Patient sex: M
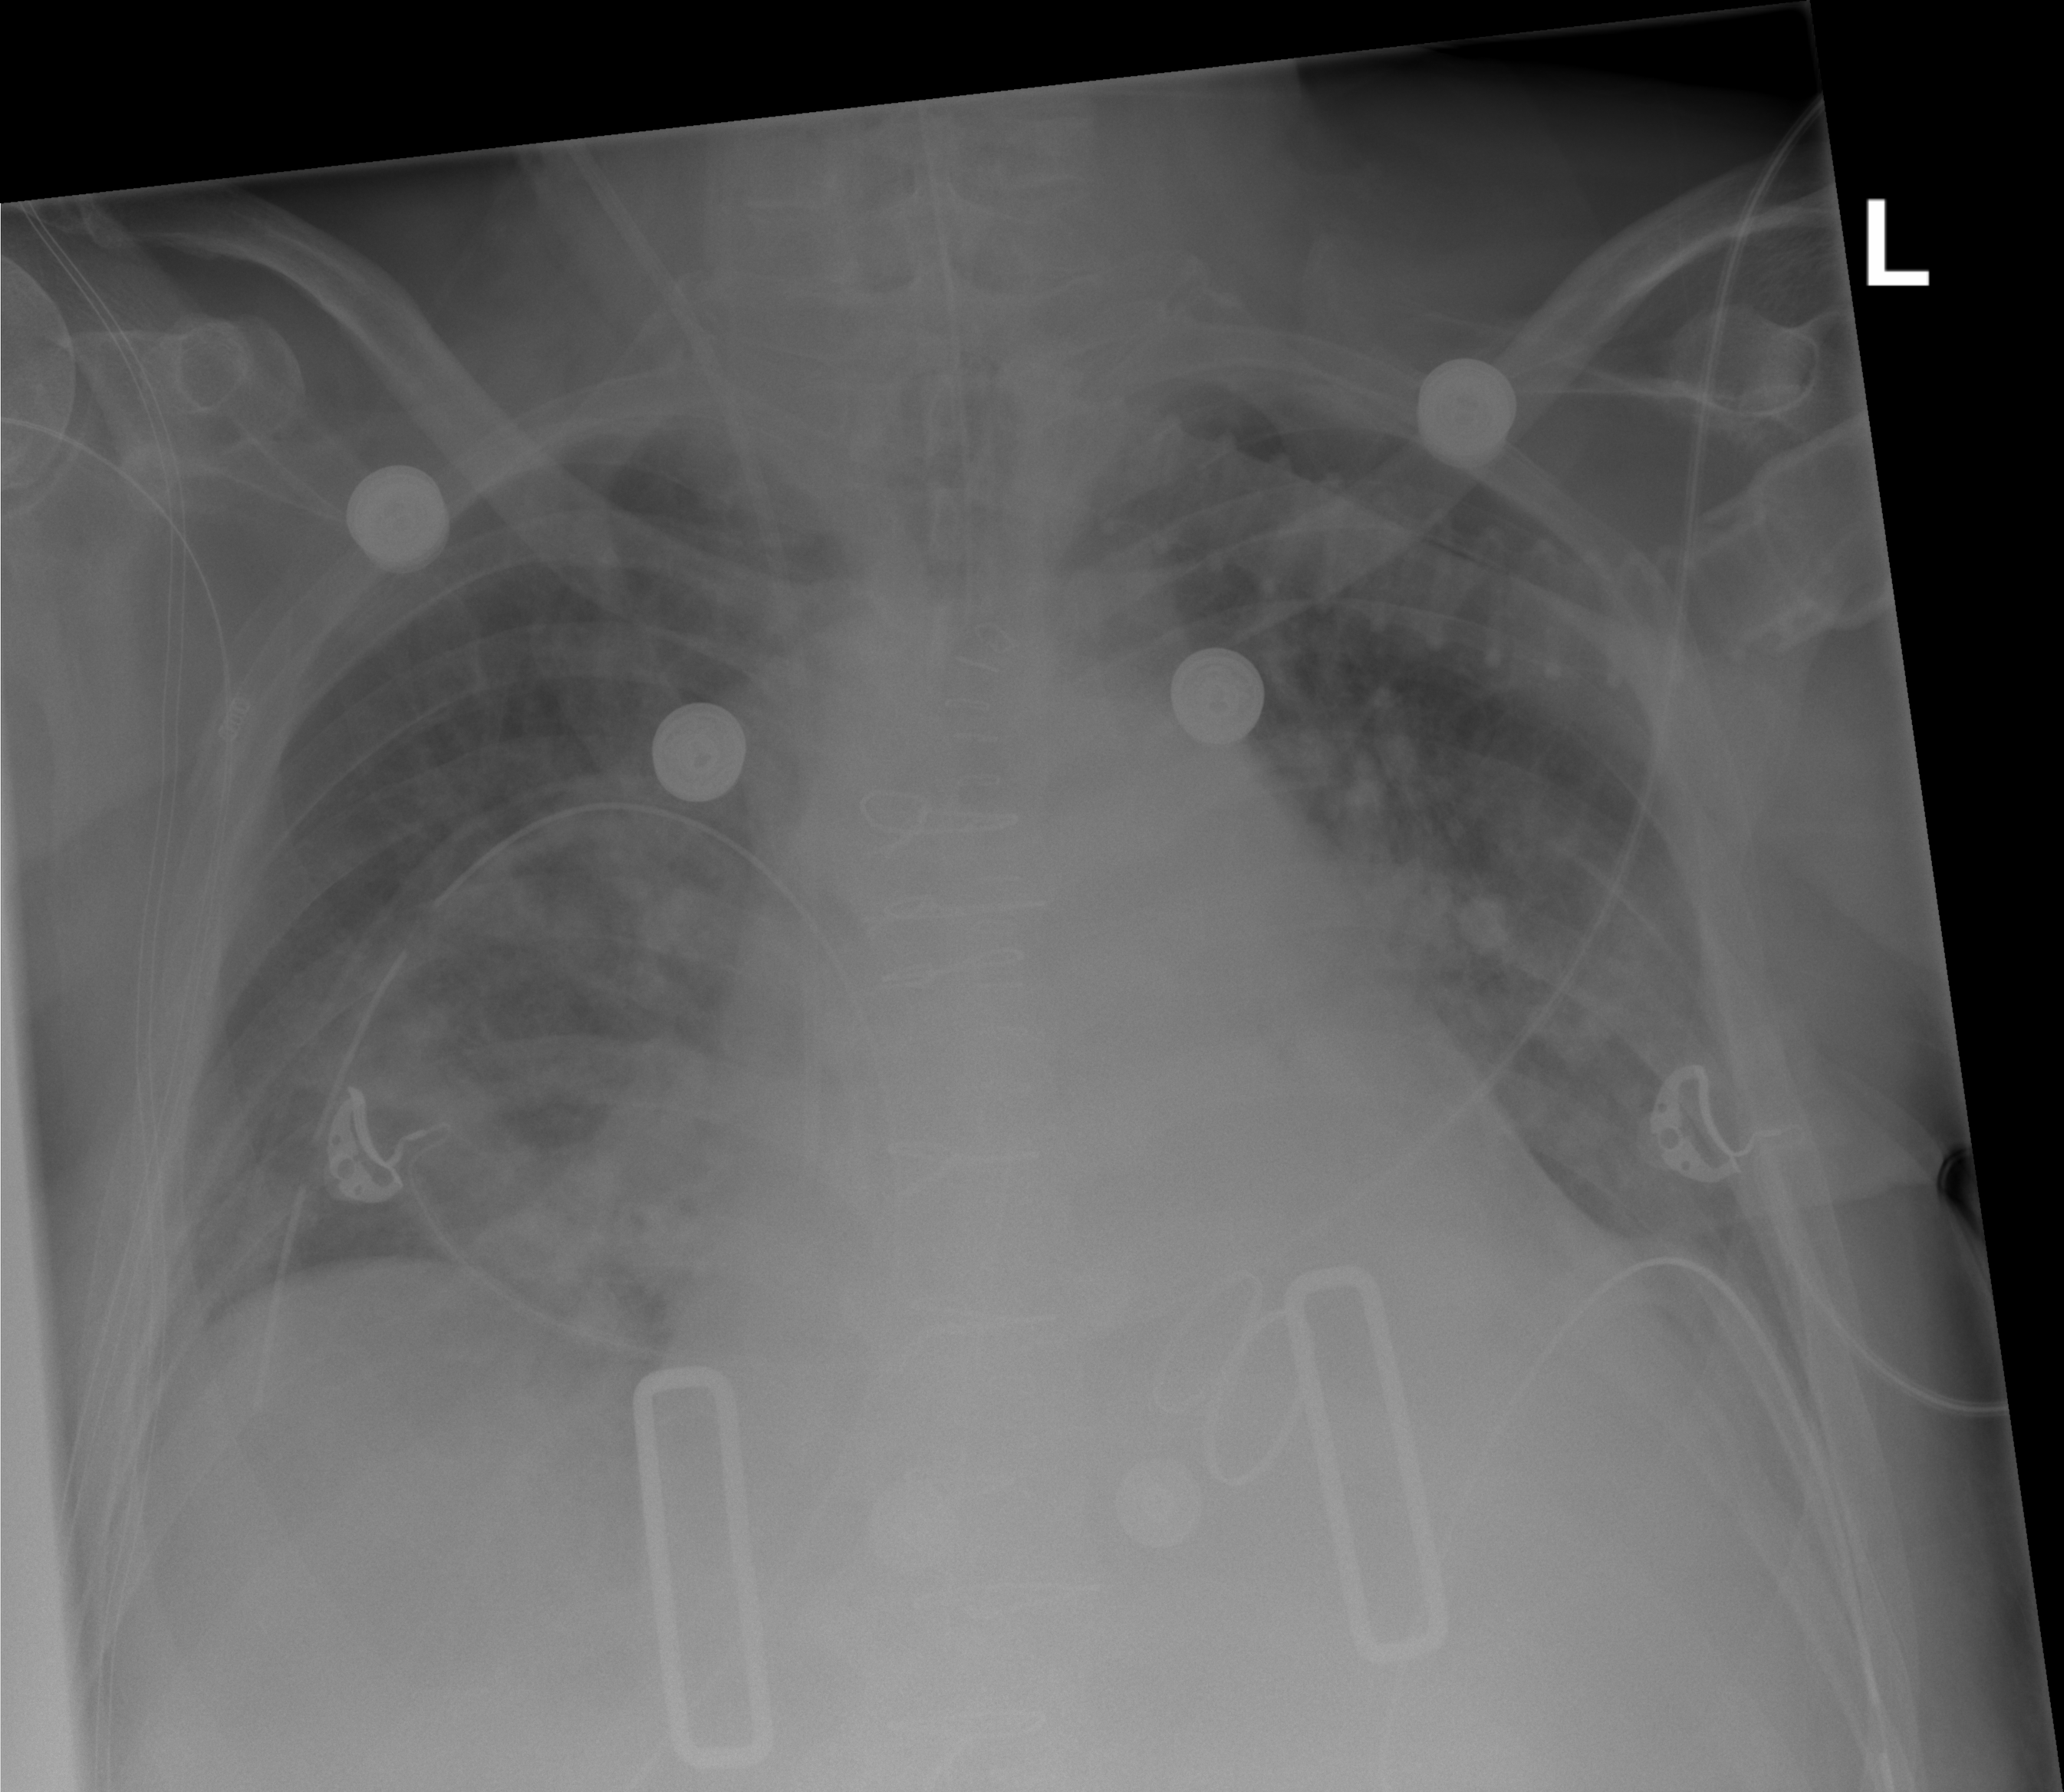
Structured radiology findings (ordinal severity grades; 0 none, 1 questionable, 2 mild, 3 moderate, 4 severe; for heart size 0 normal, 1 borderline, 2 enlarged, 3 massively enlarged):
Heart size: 2
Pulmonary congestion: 2
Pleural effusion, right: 1
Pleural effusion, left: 1
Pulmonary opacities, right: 2
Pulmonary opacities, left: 1
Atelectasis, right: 1
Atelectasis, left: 1